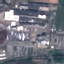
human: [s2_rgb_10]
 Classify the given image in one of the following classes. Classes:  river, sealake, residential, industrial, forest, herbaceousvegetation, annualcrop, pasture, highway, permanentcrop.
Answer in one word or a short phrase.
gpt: Industrial